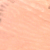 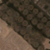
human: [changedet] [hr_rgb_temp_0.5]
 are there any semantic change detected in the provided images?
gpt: The desert left the place to urbanization.